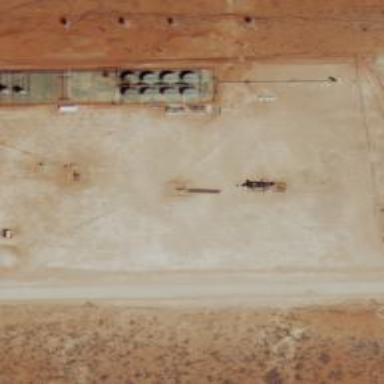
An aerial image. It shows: Petroleum well.